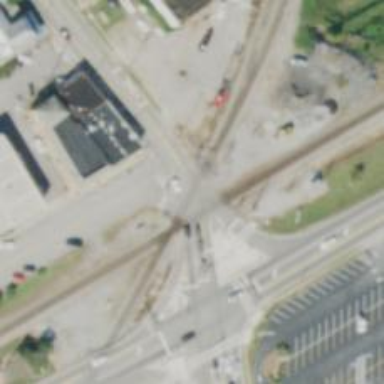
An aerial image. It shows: Level crossing with lights at railway intersection.